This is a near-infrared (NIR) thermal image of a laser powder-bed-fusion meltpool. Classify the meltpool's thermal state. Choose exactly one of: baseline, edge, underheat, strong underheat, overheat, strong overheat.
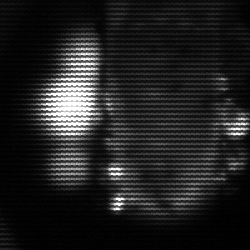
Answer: strong underheat